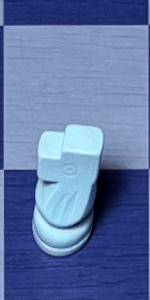
Label: Knight_White